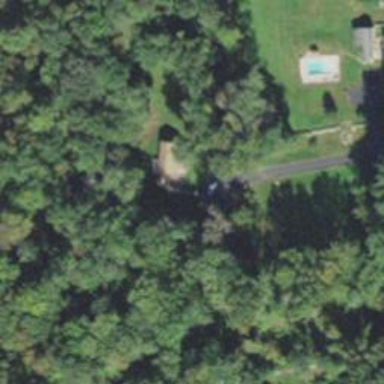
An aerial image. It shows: Residential driveway serving as service road.